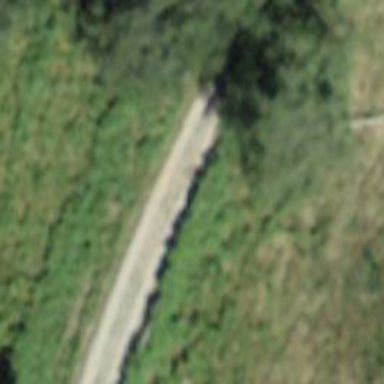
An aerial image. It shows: Unpaved track with grade2 quality type.